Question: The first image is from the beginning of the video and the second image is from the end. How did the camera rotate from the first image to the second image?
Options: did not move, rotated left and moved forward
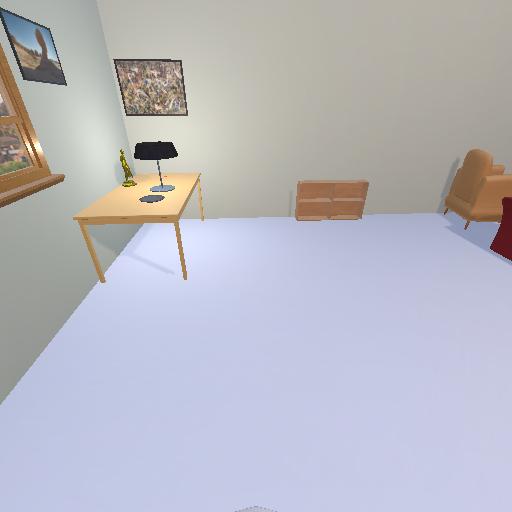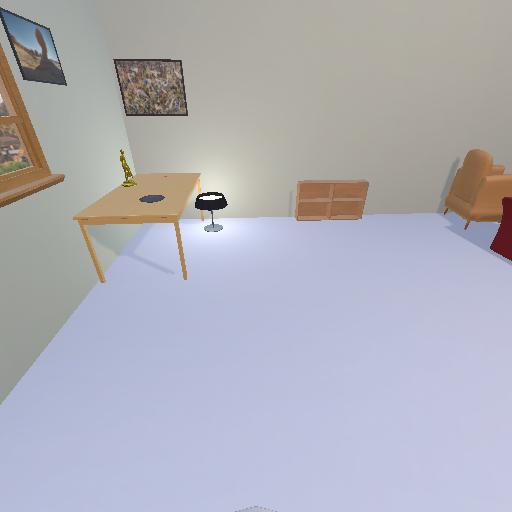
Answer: did not move